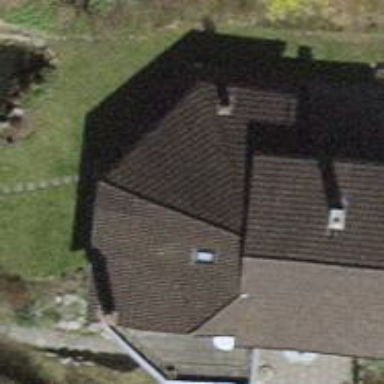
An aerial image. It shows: Building with tile roof.